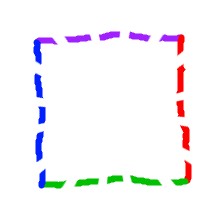
Shape: square